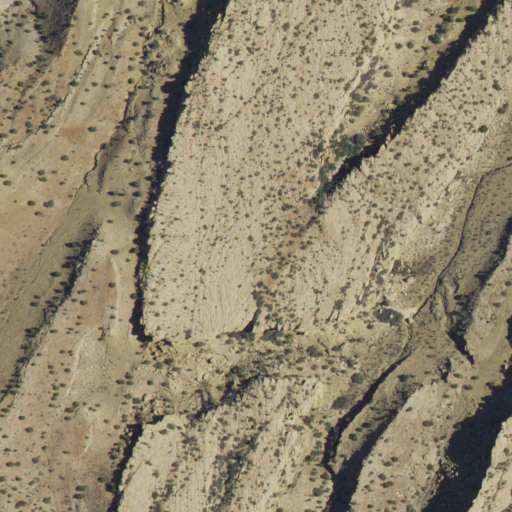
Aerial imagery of mountain in New Mexico named La Mesa Quebrada containing only shrub